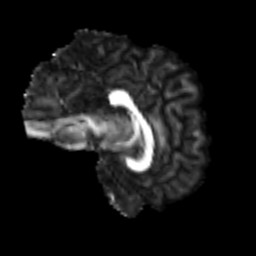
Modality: FA
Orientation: sagittal
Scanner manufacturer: siemens
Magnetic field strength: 3 T
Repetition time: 3.6 s
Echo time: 0.092 s